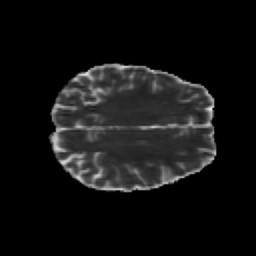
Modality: MD
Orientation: axial
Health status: healthy
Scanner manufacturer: siemens
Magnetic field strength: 3 T
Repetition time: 10 s
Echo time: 0.092 s